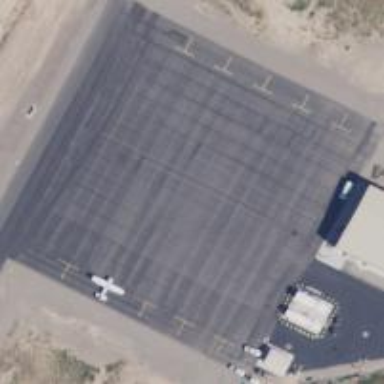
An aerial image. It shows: Apron at the airport.